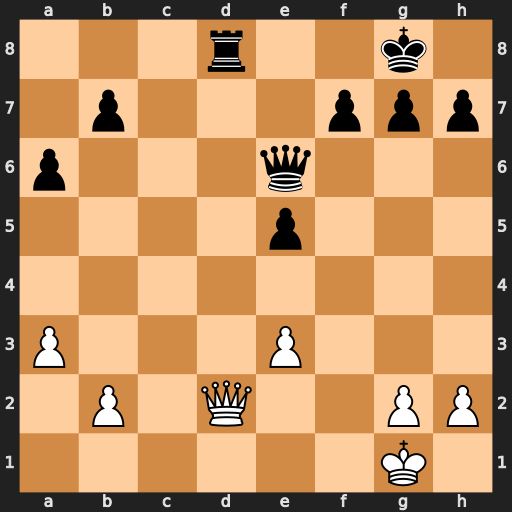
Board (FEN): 3r2k1/1p3ppp/p3q3/4p3/8/P3P3/1P1Q2PP/6K1
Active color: w
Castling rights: -
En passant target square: -
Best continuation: Qxd8+ Qe8 Qxe8#